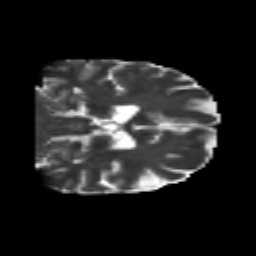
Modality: T2w
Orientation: coronal
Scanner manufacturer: siemens
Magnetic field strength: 3 T
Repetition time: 6.8 s
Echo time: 0.093 s